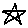
Label: star